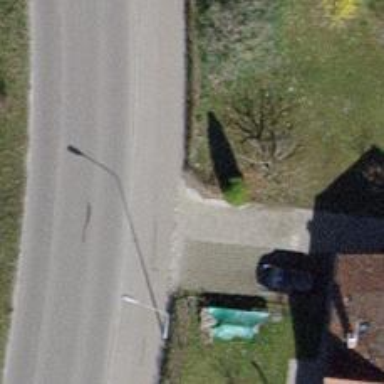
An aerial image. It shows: Hedge acting as barrier.